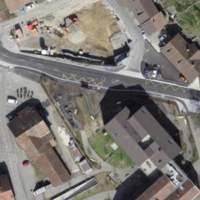
EUNIS habitat code: 54
Species observed at this site:
Aglais urticae